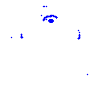
Particle: kaon